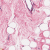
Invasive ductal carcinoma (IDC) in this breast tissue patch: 0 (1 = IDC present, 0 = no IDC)